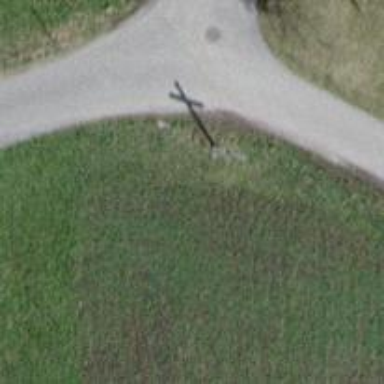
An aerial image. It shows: Historic wayside cross.